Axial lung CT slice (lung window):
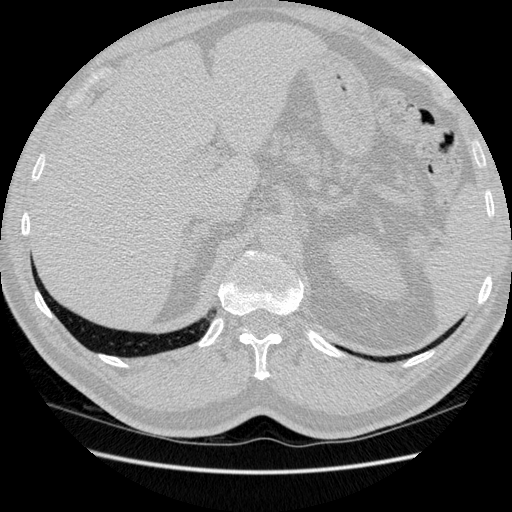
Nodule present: no